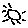
Label: sun